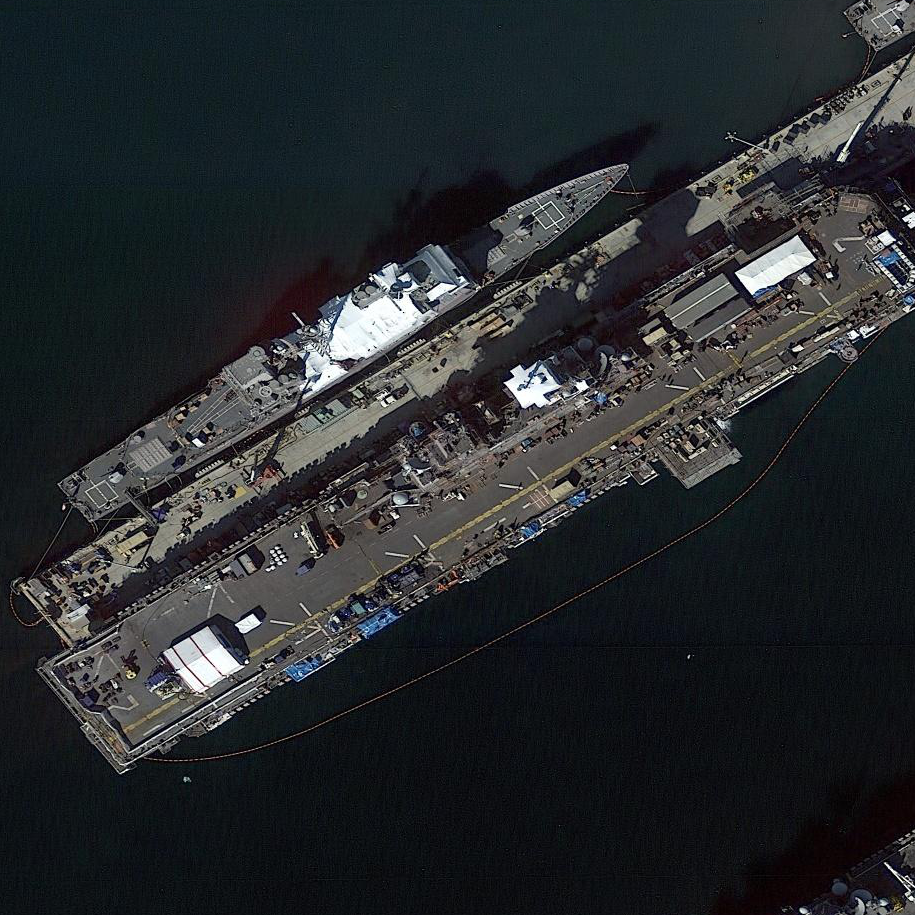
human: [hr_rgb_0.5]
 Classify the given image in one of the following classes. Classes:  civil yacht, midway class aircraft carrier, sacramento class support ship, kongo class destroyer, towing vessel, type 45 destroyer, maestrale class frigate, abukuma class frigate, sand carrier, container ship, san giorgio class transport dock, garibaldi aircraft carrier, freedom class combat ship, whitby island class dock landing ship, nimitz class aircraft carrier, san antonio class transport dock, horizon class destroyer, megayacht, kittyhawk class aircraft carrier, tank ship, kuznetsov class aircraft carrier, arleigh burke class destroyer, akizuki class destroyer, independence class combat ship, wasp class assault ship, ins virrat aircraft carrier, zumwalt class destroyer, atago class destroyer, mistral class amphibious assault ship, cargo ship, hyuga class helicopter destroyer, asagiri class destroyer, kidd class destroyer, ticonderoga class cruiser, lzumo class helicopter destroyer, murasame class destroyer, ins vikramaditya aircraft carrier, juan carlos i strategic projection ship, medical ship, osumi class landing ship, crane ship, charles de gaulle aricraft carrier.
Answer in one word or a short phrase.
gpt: Wasp class assault ship